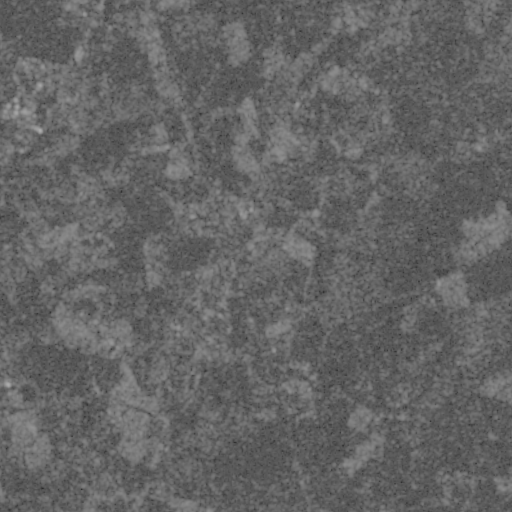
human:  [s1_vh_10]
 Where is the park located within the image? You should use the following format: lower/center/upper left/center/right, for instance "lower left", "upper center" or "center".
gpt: The park is located in the upper center of the image.
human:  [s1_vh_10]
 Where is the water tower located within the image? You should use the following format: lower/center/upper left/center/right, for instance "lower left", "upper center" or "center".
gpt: The water tower is located in the center left of the image.
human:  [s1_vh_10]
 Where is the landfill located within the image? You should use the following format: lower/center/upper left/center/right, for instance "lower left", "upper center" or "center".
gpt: There is no landfill in the image.

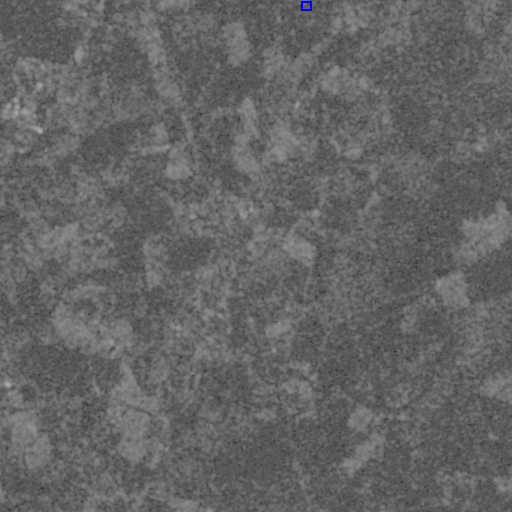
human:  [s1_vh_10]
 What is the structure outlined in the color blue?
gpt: The structure outlined in blue is a park.
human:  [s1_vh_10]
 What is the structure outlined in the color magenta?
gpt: There is no magenta outline.